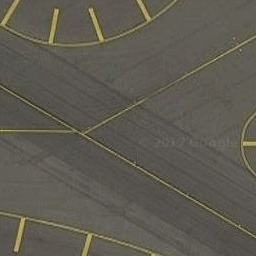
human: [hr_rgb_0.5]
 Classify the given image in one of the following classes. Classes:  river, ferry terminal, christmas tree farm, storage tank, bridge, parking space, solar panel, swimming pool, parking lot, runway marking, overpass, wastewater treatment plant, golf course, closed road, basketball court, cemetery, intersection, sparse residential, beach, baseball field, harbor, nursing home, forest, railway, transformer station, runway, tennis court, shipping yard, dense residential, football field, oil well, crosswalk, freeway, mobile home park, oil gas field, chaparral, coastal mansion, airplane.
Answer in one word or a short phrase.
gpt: runway marking